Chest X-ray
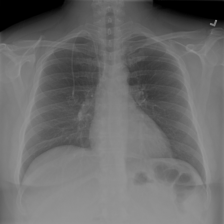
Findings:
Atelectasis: negative
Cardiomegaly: negative
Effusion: negative
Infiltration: negative
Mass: negative
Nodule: negative
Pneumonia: negative
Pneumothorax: negative
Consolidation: negative
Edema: negative
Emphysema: negative
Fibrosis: negative
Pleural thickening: negative
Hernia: negative